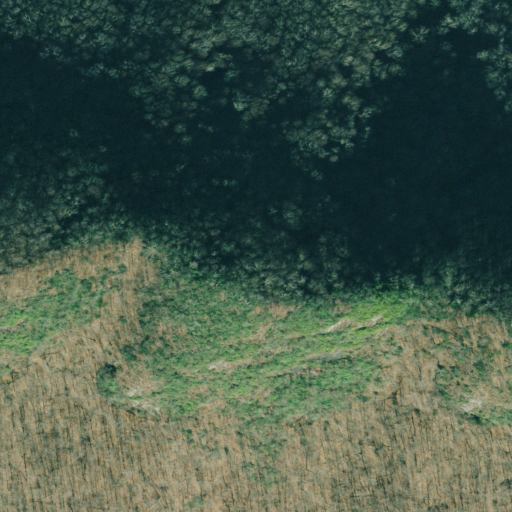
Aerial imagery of ridge(s) in Georgia named High Cove Ridge containing deciduous forest, mixed forest, evergreen forest, and shrub